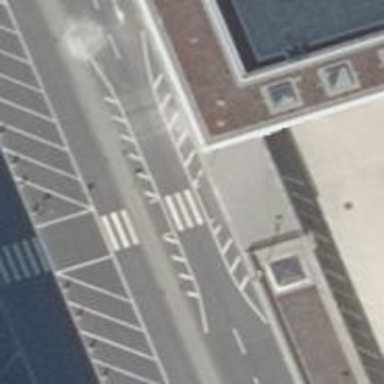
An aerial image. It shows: Uncontrolled zebra crossing on the road.